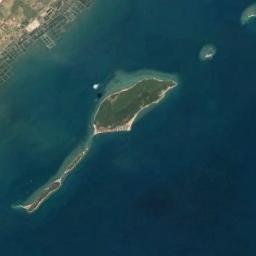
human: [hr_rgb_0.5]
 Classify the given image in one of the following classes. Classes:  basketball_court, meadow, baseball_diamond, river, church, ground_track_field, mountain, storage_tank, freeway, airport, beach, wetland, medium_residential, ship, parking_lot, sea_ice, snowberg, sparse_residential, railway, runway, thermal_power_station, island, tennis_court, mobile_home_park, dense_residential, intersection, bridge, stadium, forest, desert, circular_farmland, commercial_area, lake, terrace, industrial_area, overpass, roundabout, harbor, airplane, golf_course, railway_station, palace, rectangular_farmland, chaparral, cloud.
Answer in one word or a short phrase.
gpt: island